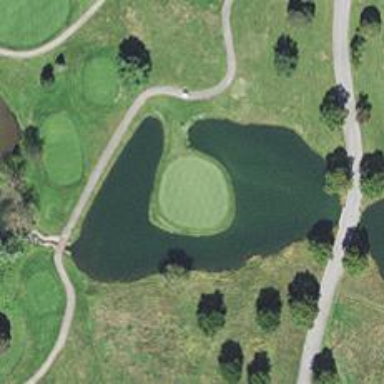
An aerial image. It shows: View of golf hole.